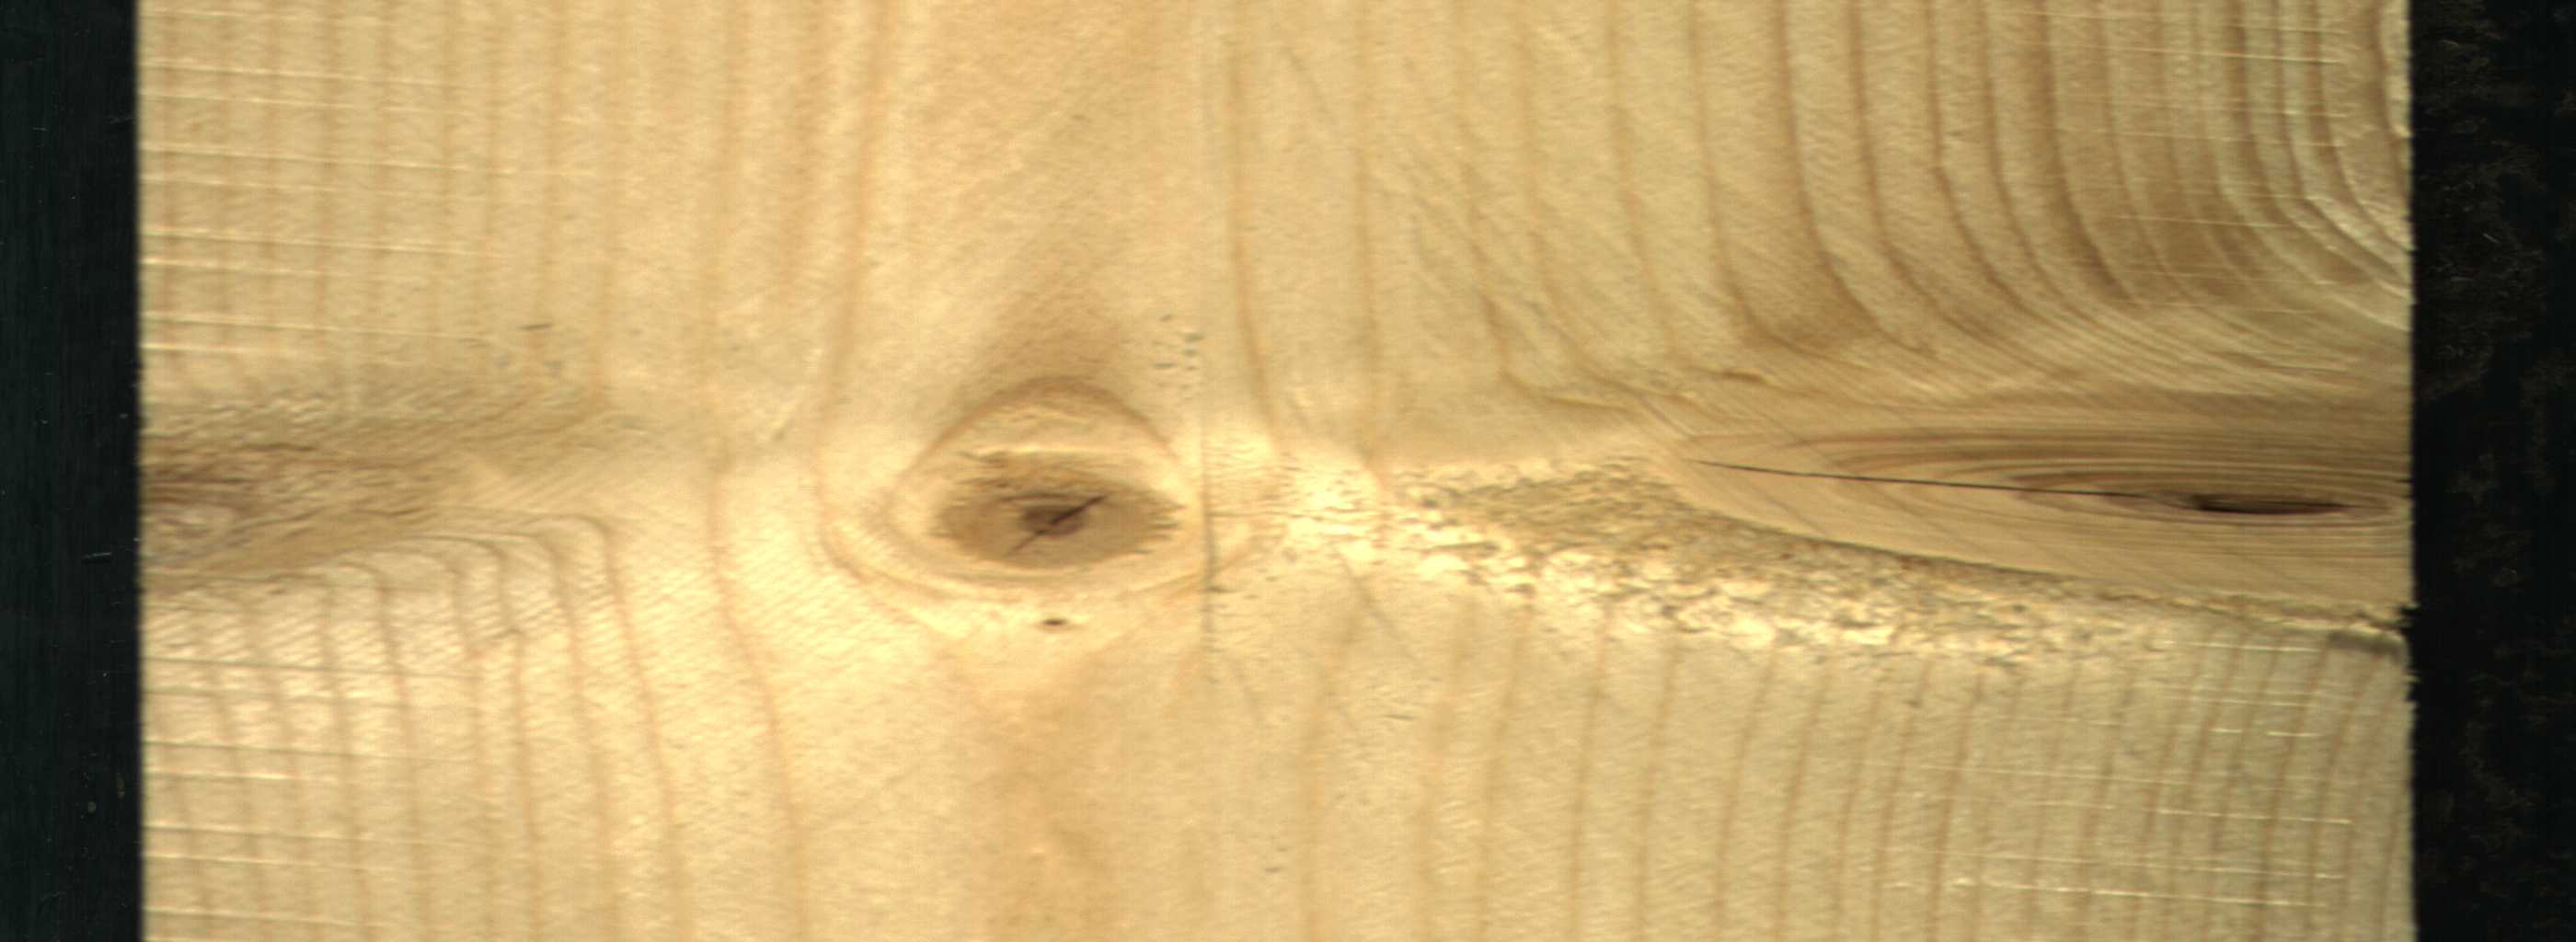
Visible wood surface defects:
knot_with_crack
knot_with_crack
Live_Knot